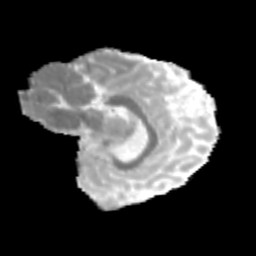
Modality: MD
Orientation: sagittal
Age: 12
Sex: female
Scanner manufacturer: siemens
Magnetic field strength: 3 T
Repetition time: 3.8 s
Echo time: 0.07 s